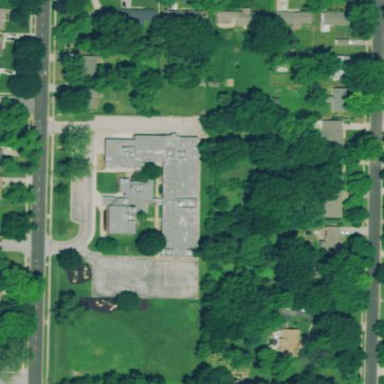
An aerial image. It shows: School.